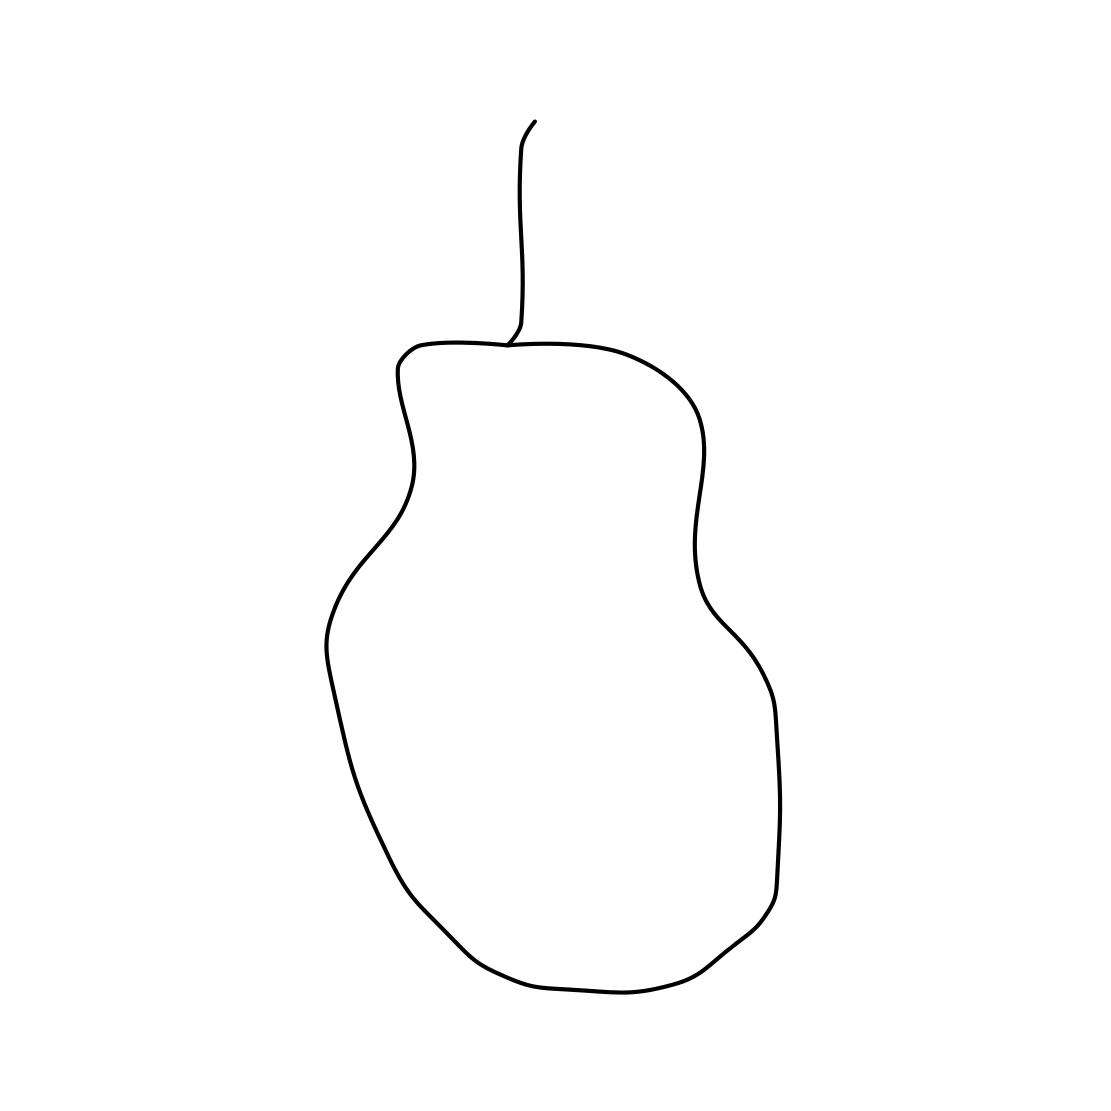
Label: pear